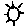
Label: sun